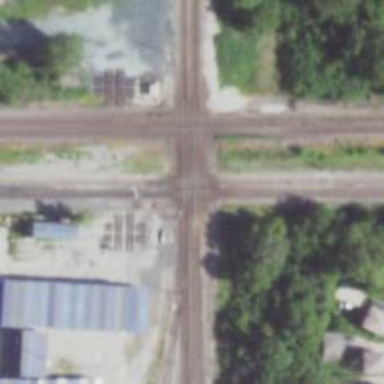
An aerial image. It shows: Railway crossing.